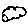
Label: cloud